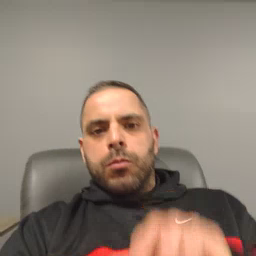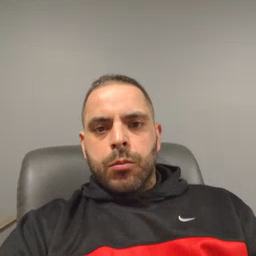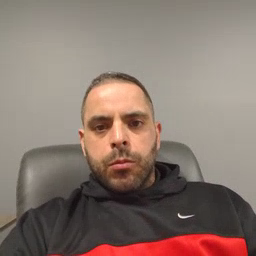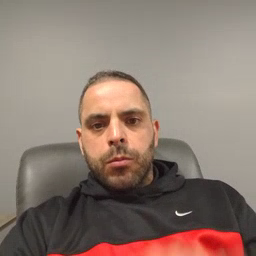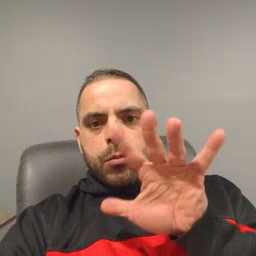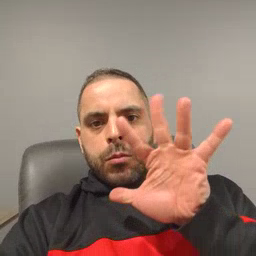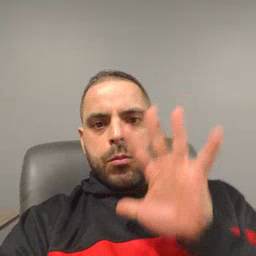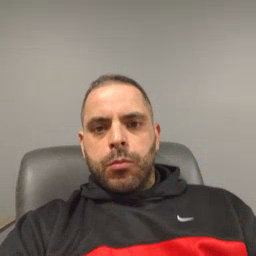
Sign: finger